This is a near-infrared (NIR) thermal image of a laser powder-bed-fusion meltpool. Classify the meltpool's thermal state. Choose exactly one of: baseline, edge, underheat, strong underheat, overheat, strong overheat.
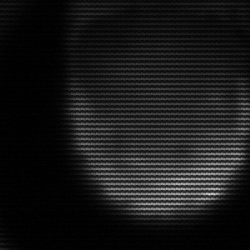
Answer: edge